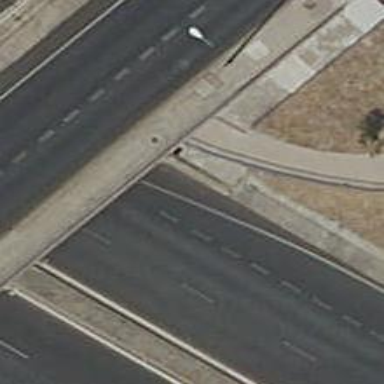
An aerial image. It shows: Tunnel footway.